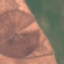
Label: AnnualCrop